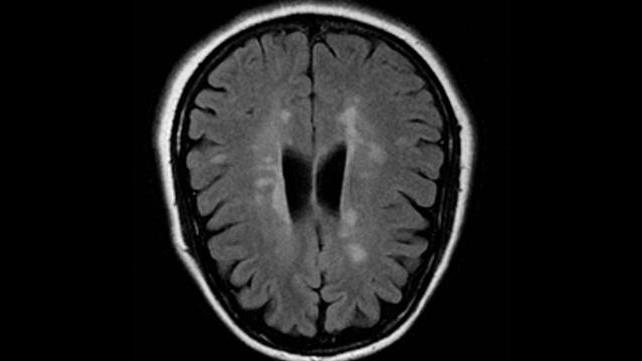
Label: notumor